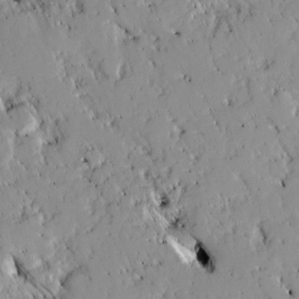
Label: non_frost